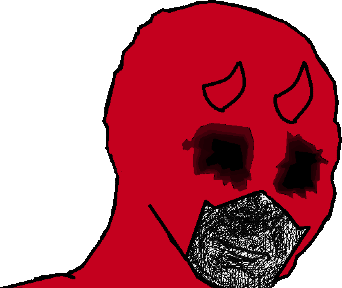
Label: 5_Withered_Wojak